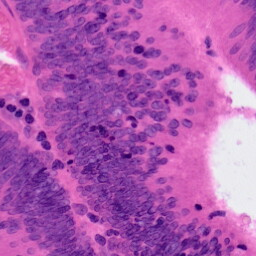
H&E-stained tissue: Colon